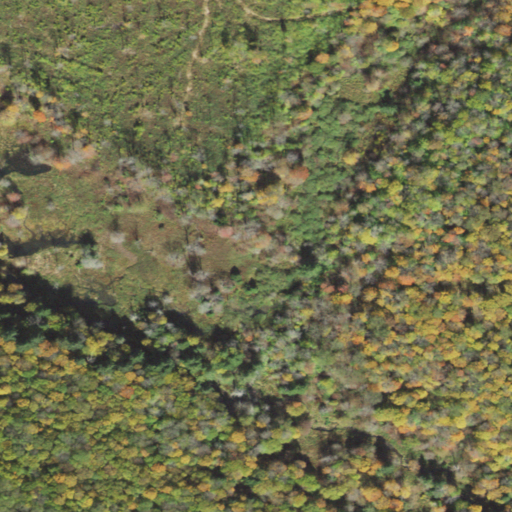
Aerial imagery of valley in Pennsylvania named O'Brien Hollow containing deciduous forest, mixed forest, evergreen forest, and shrub